Question: I need to use the clock on my SQL Server to write a time to one of my tables, so I thought I'd just use GETDATE(). The problem is that I'm getting an error because of my INSTEAD OF trigger. Is there a way to set one column to GETDATE() when another column is an identity column?
This is the Linq-to-SQL:
'''
internal void LogProcessPoint(WorkflowCreated workflowCreated, int processCode)
{
ProcessLoggingRecord processLoggingRecord = new ProcessLoggingRecord()
{
ProcessCode = processCode,
SubId = workflowCreated.SubId,
EventTime = DateTime.Now // I don't care what this is. SQL Server will use GETDATE() instead.
};
this.Database.Add<ProcessLoggingRecord>(processLoggingRecord);
}
'''
This is the table. EventTime is what I want to have as GETDATE(). I don't want the column to be null.

And here is the trigger:
'''
ALTER TRIGGER [Master].[ProcessLoggingEventTimeTrigger]
ON [Master].[ProcessLogging]
INSTEAD OF INSERT
AS
BEGIN
SET NOCOUNT ON;
SET IDENTITY_INSERT [Master].[ProcessLogging] ON;
INSERT INTO ProcessLogging (ProcessLoggingId, ProcessCode, SubId, EventTime, LastModifiedUser)
SELECT ProcessLoggingId, ProcessCode, SubId, GETDATE(), LastModifiedUser FROM inserted
SET IDENTITY_INSERT [Master].[ProcessLogging] OFF;
END
'''
Without getting into all of the variations I've tried, this last attempt produces this error:
InvalidOperationException
Member AutoSync failure. For members to be AutoSynced after insert, the type must either have an auto-generated identity, or a key that is not modified by the database after insert.
I could remove EventTime from my entity, but I don't want to do that. If it was gone though, then it would be NULL during the INSERT and GETDATE() would be used.
Is there a way that I can simply use GETDATE() on the EventTime column for INSERTs?
Note: I do not want to use C#'s DateTime.Now for two reasons:
1. One of these inserts is generated by SQL Server itself (from another stored procedure)
2. Times can be different on different machines, and I'd like to know exactly how fast my processes are happening.
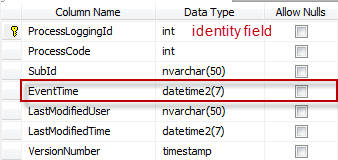
Answer: Bob,
It seems you are attempting to solve two different problems here. One of which has to do with a L2S error with an Instead Of trigger and another with using the date on the SQL Server box for your column. I think you might have problems with Instead of Triggers and L2S. You might want to try an approach that uses an After trigger, like this. I think this will solve both your problems.
'''
ALTER TRIGGER [Master].[ProcessLoggingEventTimeTrigger]
ON [Master].[ProcessLogging]
AFTER INSERT
AS
BEGIN
UPDATE [Master].[ProcessLogging] SET EventTime = GETDATE() WHERE ProcessLoggingId = (SELECT ProcessLoggingId FROM inserted)
END
'''